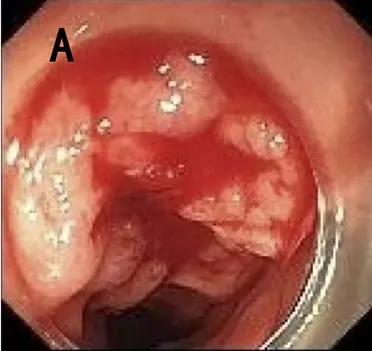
Endoscopy of the lower gastrointestinal tract. (A) Multiple ulcers with active bleeding in the terminal ileum.
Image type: endoscopy (gi_endoscopy)